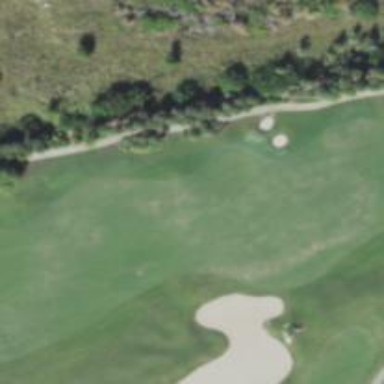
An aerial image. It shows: View of golf hole.